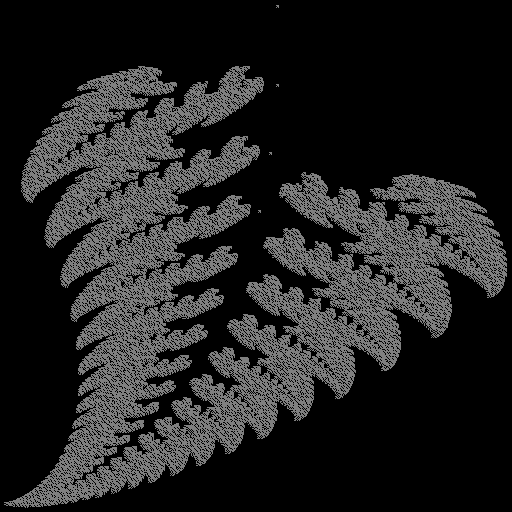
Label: fern